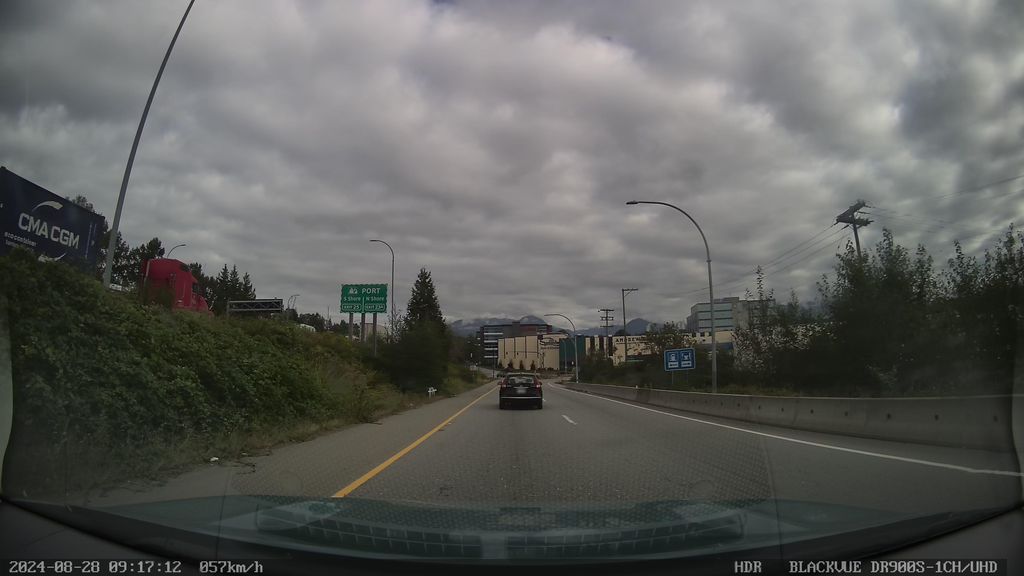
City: vancouver